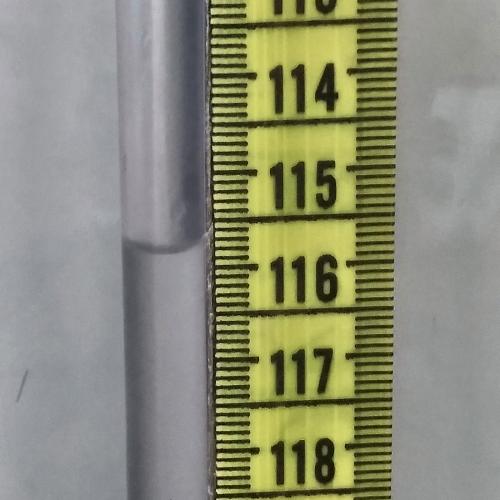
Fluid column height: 115.8 cm